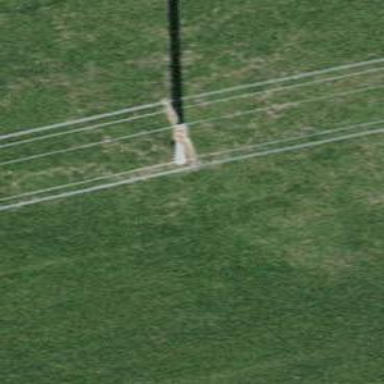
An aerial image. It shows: Power line is depicted.